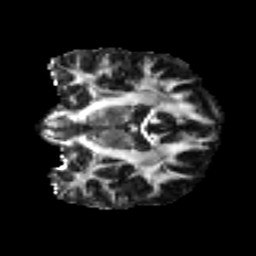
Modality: FA
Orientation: coronal
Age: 32
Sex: female
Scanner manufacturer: ge
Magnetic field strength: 3 T
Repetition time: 7.8 s
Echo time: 0.0606 s